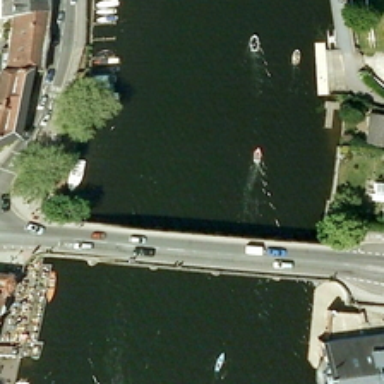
Many buildings and several green trees are in two sides of a river with a boat over it .